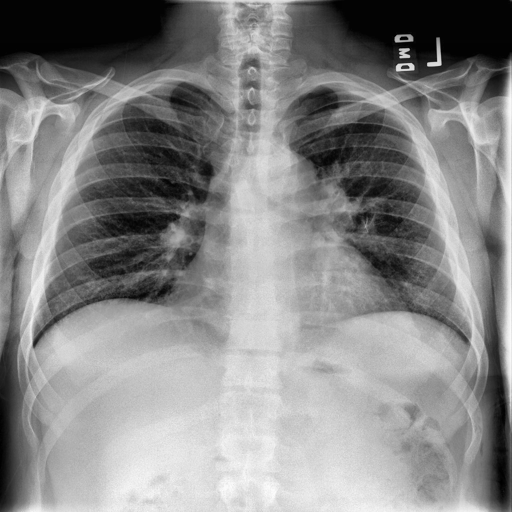
Finding: NORMAL